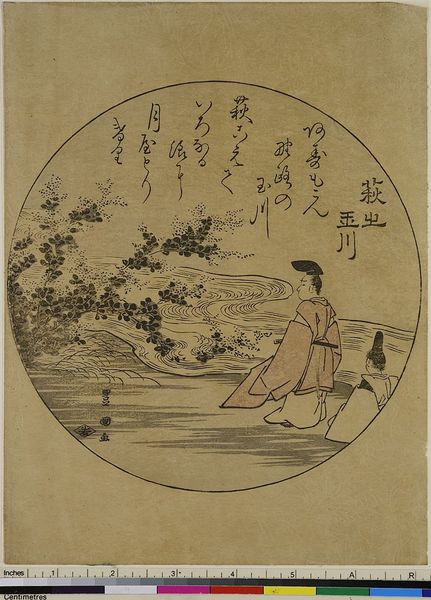
Titel: Hagi no Tamagawa, aus der Serie: Die sechs Juwelenflüsse
Künstler: Utagawa Toyokuni I
Standort: Hamburg
Institution: Museum für Kunst und Gewerbe Hamburg
Schlagwörter: baum, fluss, strauch, holzschnitt, dichter, druckgraphik, druckgrafik, schriftsteller, autor, literatur, gedicht, zeit, edo, reproduktionen, dichtkunst, blumenornamente, druckerzeugnisse, bäume, sträucher, ukiyo, blindprägedruck, blinddruck, hagi, missing friend or hometown